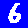
Digit: 6